Field crop: maize
Growth stage: 2
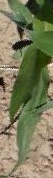
Species: maize